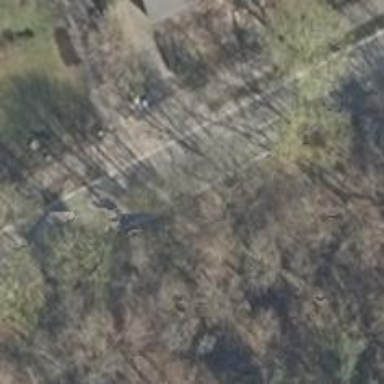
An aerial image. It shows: Driveway leading to service road.